Interaction volume radius: 10 \u00c5
Interaction volume height: 40 \u00c5
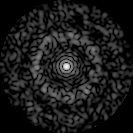
Disorder parameter: 0.8571